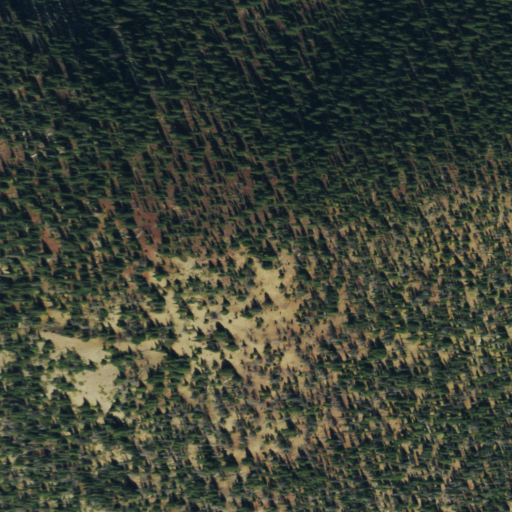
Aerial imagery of mountain in Colorado named Williams Peak containing evergreen forest, shrub, and open development